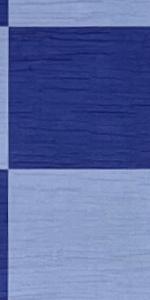
Label: Empty